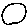
Label: circle